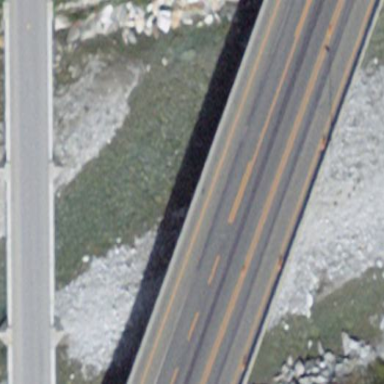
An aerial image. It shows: Man-made bridge.